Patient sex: M
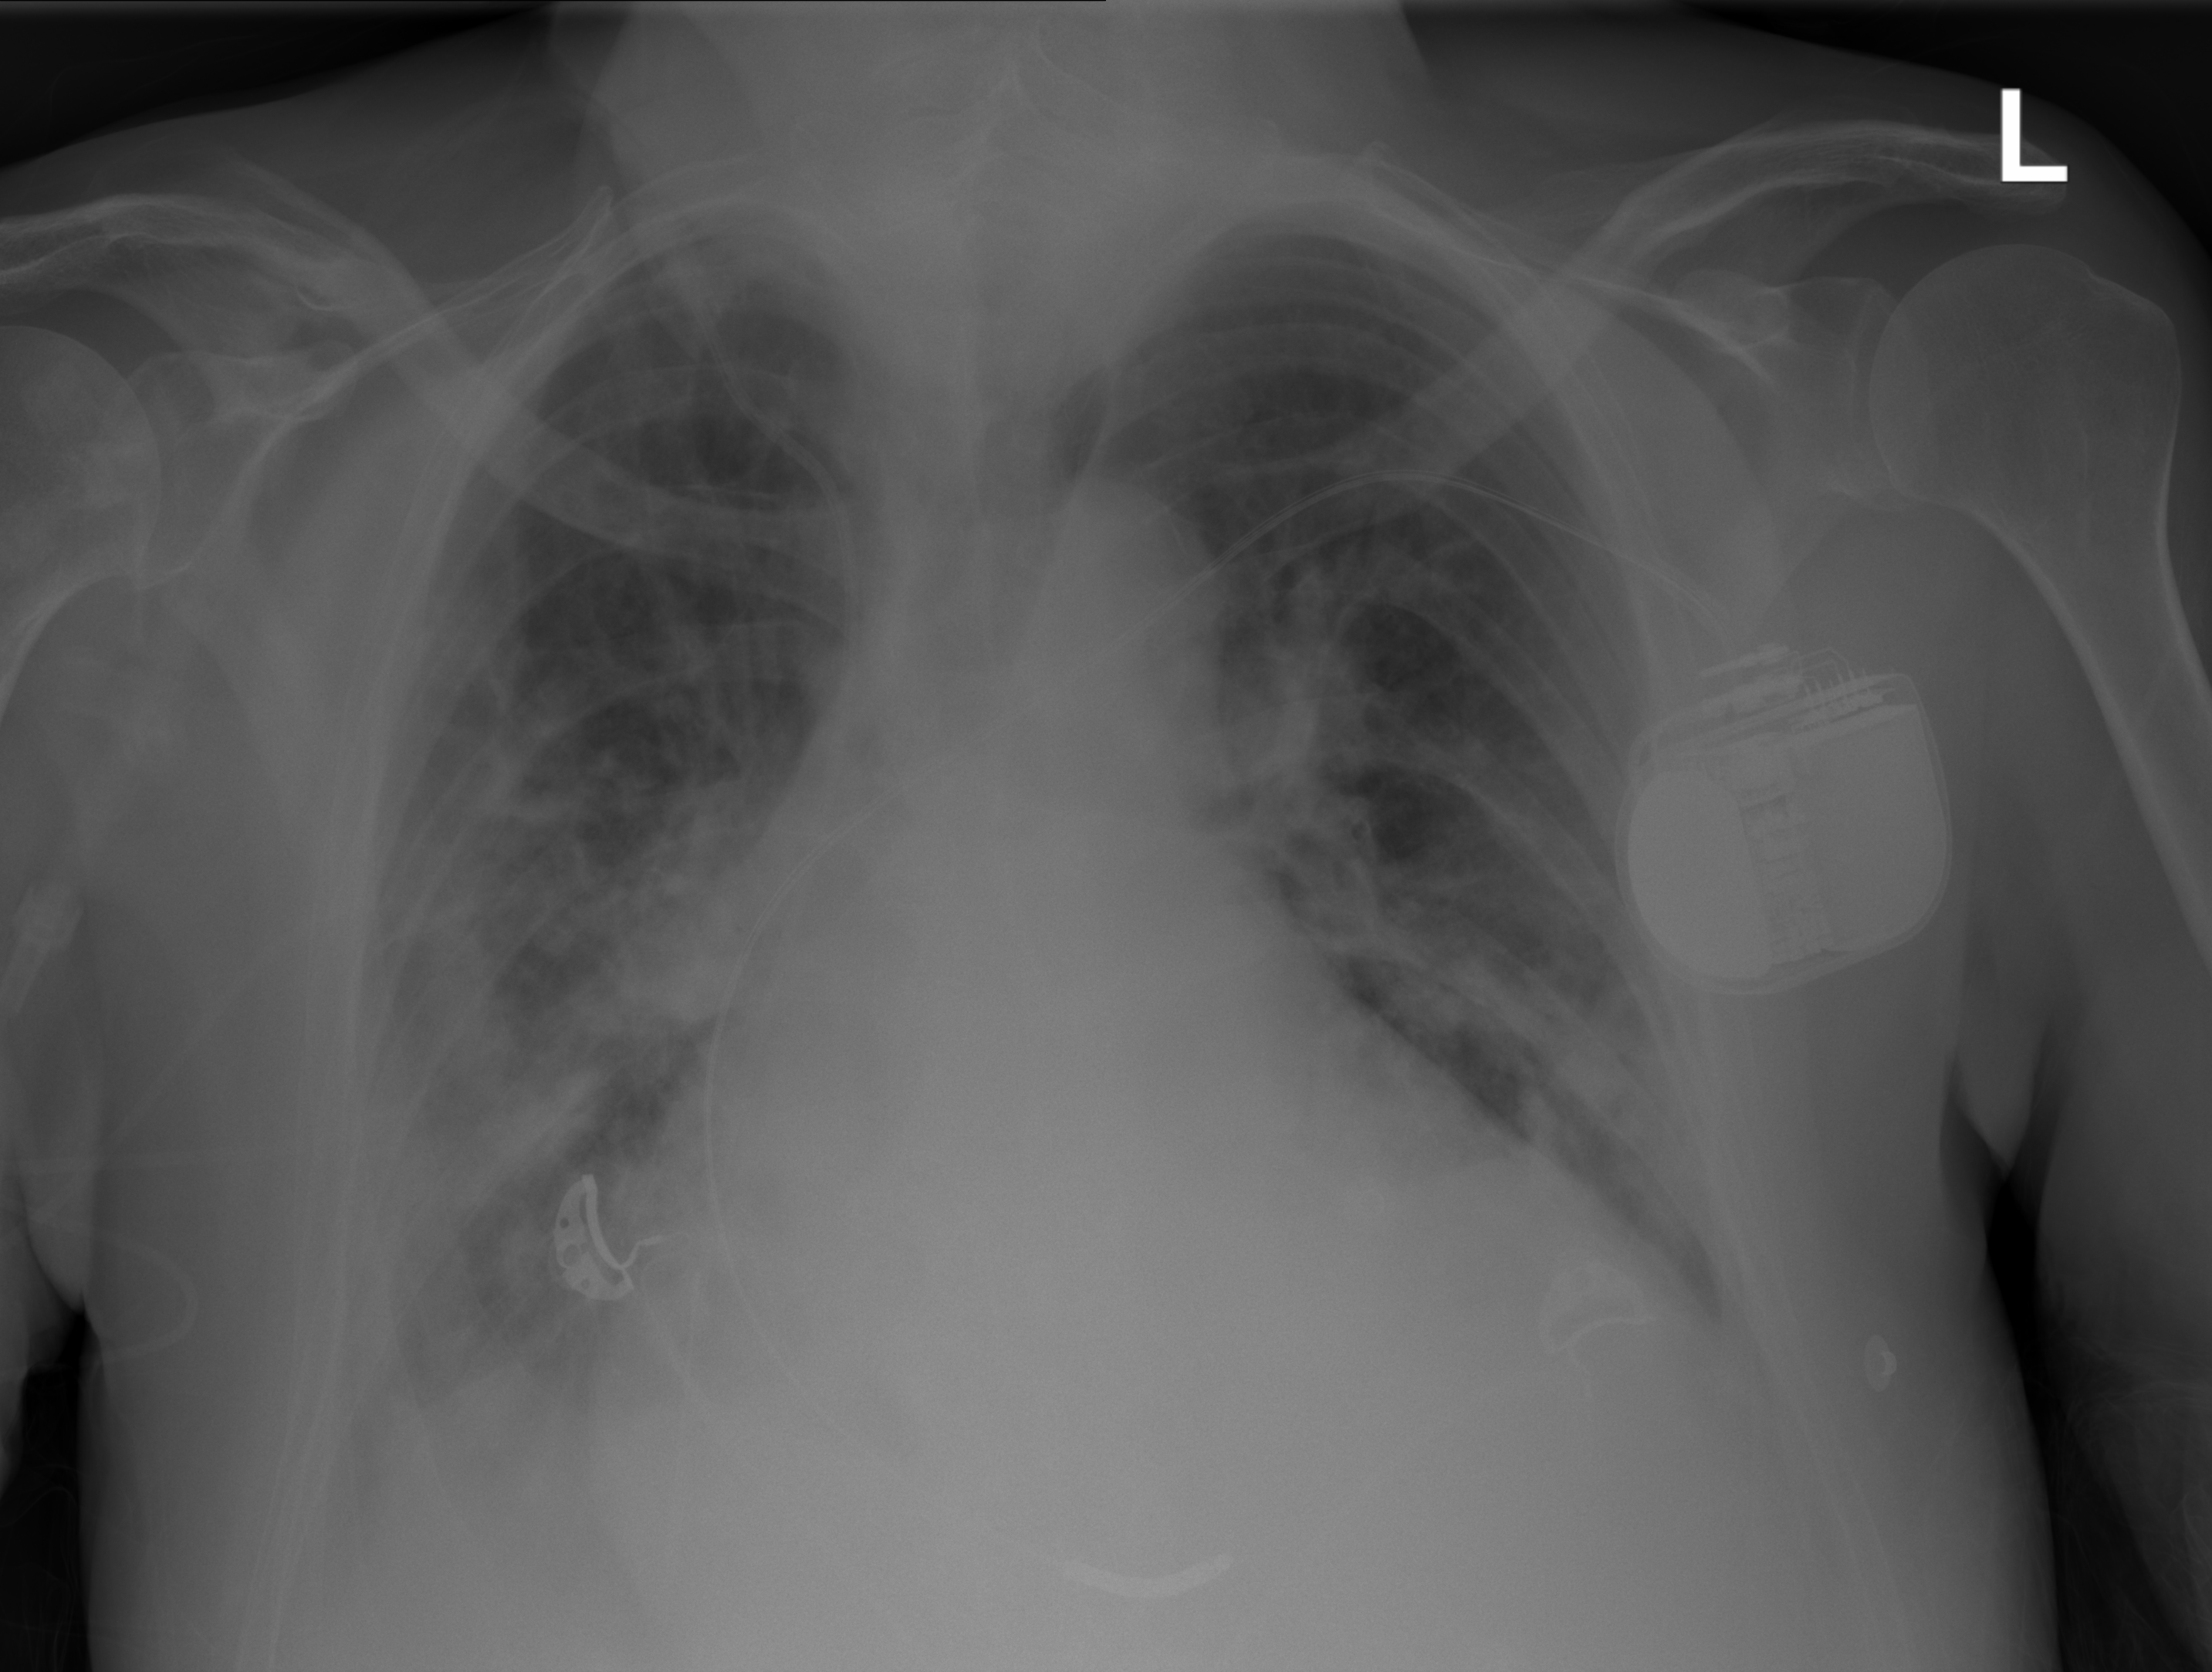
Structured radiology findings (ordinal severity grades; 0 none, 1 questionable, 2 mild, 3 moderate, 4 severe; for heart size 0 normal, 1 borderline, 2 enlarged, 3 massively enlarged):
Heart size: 2
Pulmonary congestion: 3
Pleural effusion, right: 3
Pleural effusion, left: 2
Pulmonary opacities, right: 3
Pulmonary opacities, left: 3
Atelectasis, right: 2
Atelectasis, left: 2